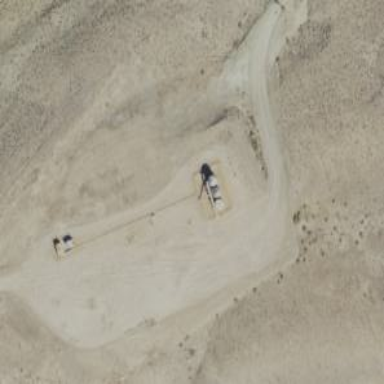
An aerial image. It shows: Petroleum well.